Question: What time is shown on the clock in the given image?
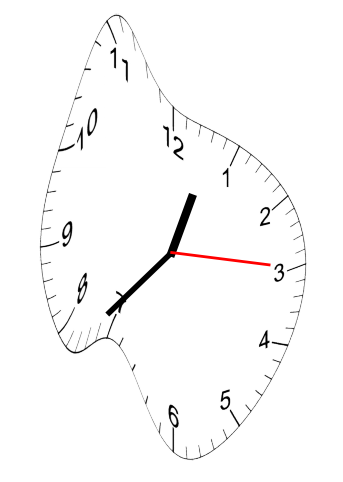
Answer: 12:37:15